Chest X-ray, AP view. Patient: 70 years old, sex M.
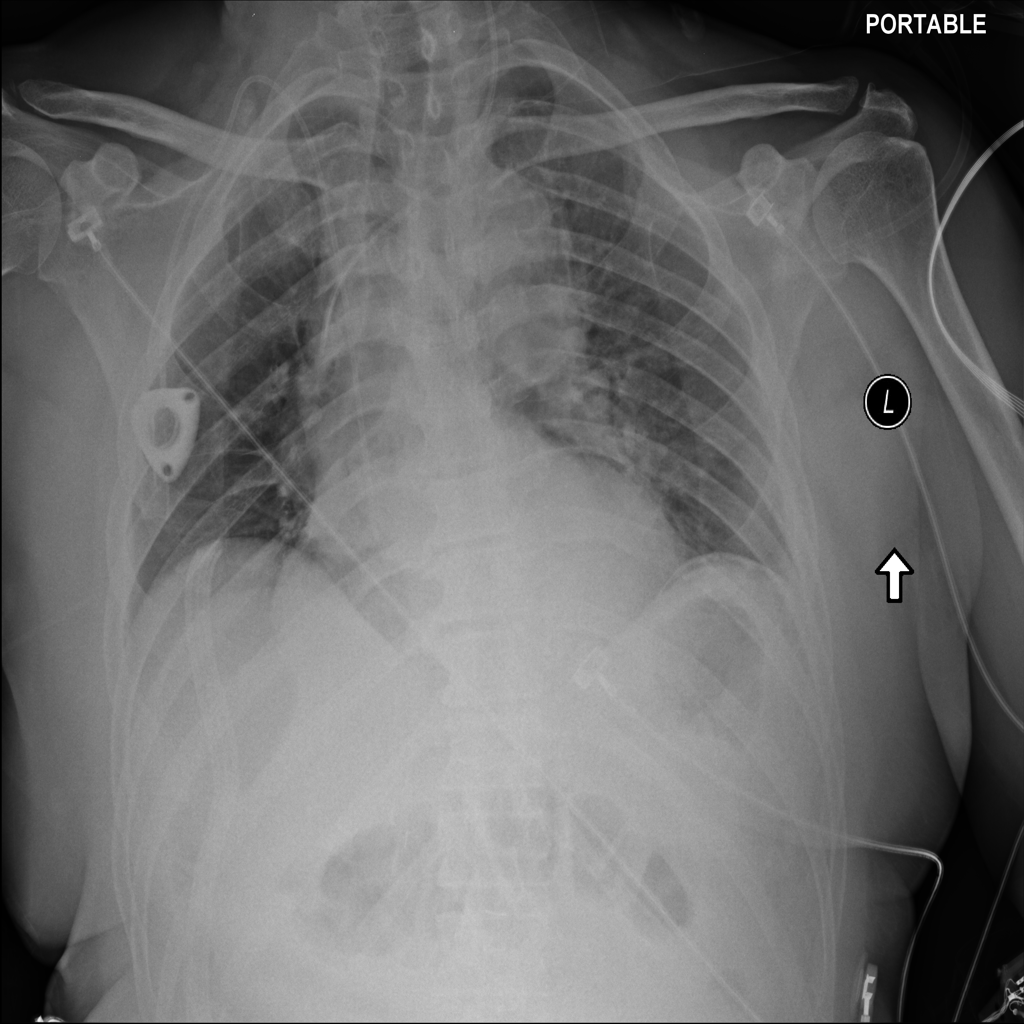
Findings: No Finding